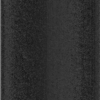
Label: dusty